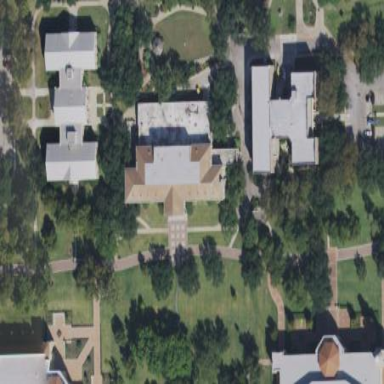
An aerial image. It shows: University building.